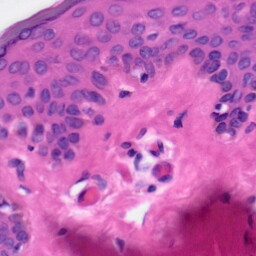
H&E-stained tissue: Skin